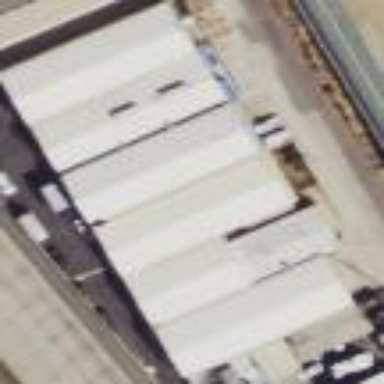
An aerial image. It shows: Commercial building.